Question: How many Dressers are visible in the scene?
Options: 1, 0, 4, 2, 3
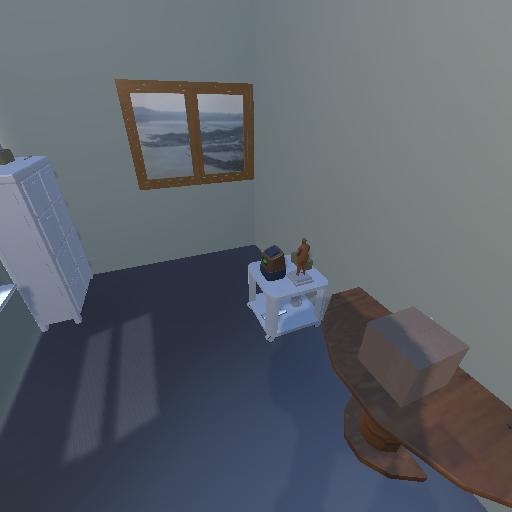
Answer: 1